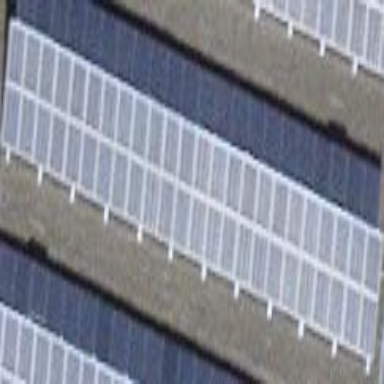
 consisting of solar photovoltaic panels."